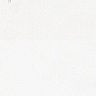
Metastatic tissue present: no